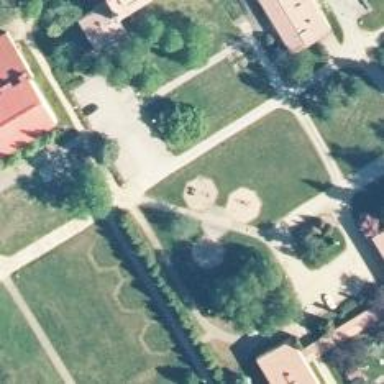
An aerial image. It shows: Playground with springy equipment.